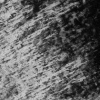
Atmospheric dust classification: not_dusty